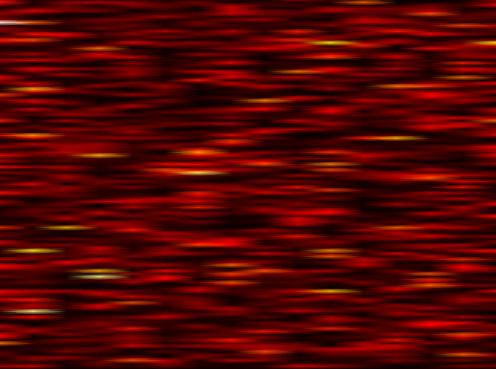
Label: FBMC